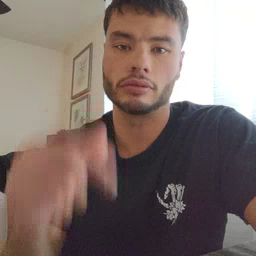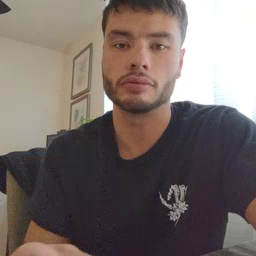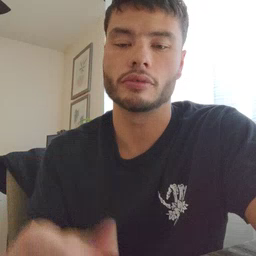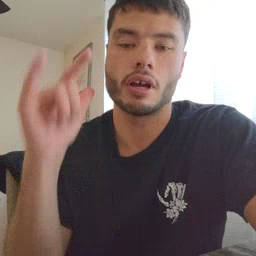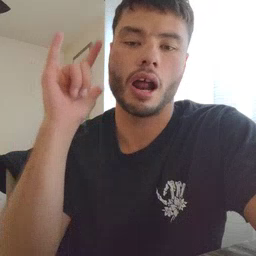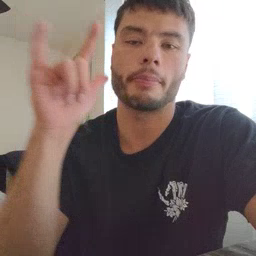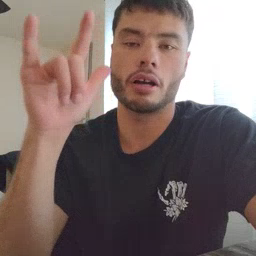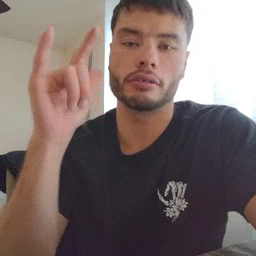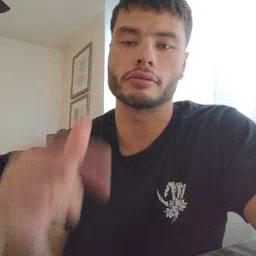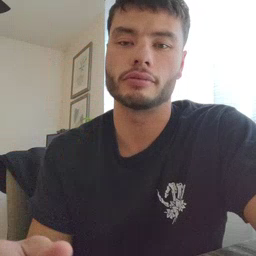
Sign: airplane